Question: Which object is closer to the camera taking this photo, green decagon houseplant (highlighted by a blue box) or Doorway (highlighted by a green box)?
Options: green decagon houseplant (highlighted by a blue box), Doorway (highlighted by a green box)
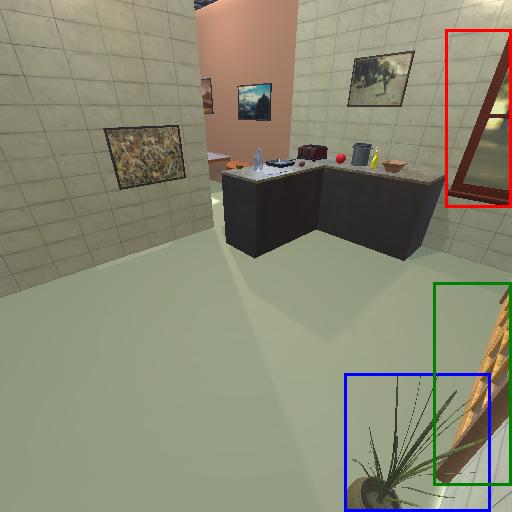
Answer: green decagon houseplant (highlighted by a blue box)